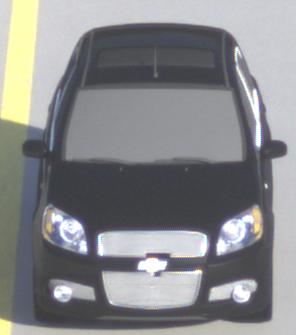
Make: Chevrolet
Model: Aveo 1.2
Detailed model: Aveo
Model produced from: 2008/06
Model produced until: 2011/01
Doors: 3
Color: black
Road condition: dry road
Daytime: morning or afternoon
Contrast: high contrast